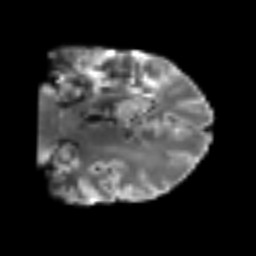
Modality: T2w
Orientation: coronal
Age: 50
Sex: male
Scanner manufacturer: siemens
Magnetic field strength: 3 T
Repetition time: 6.1 s
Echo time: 0.101 s